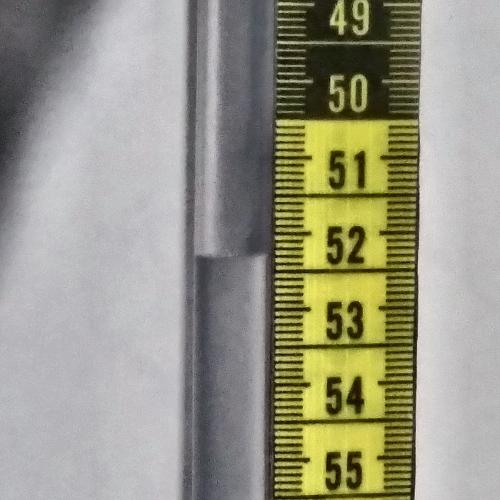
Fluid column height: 52.3 cm